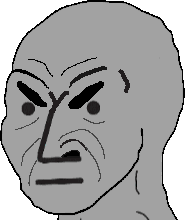
Label: 5_NPC